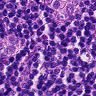
Metastatic tissue present: yes